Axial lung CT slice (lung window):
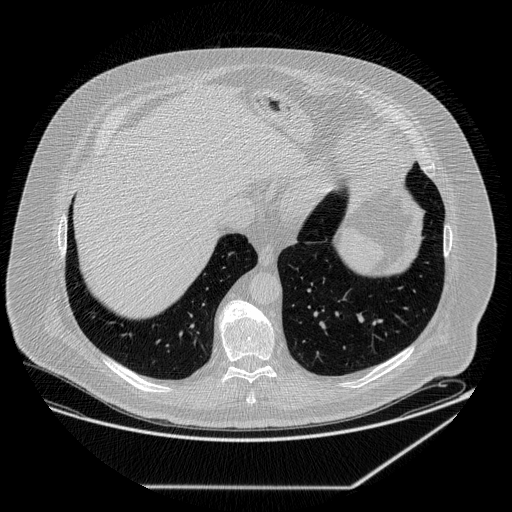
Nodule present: no